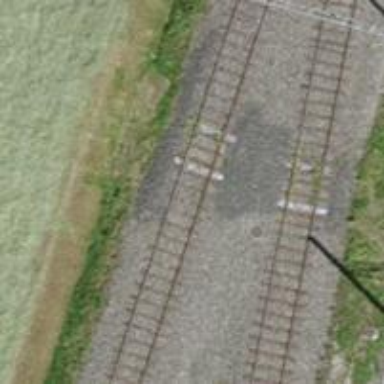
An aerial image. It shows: Railway level crossing.